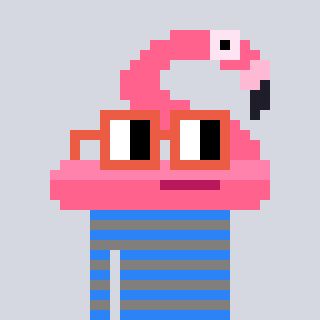
a pixel art character with square orange glasses, a flamingo-shaped head and a bluegrey-colored body on a cool background